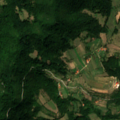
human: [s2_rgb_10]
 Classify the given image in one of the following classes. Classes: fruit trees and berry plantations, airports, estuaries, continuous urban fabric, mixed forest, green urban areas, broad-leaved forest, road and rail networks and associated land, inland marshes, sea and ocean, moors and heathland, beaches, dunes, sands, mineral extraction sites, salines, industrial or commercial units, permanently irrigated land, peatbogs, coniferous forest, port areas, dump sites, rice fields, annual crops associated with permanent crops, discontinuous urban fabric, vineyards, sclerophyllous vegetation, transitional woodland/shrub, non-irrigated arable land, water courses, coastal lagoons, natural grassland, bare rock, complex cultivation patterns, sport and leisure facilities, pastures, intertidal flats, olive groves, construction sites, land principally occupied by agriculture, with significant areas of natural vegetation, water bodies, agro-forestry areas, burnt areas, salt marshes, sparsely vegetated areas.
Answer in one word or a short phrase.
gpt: complex cultivation patterns, land principally occupied by agriculture, with significant areas of natural vegetation, broad-leaved forest, transitional woodland/shrub